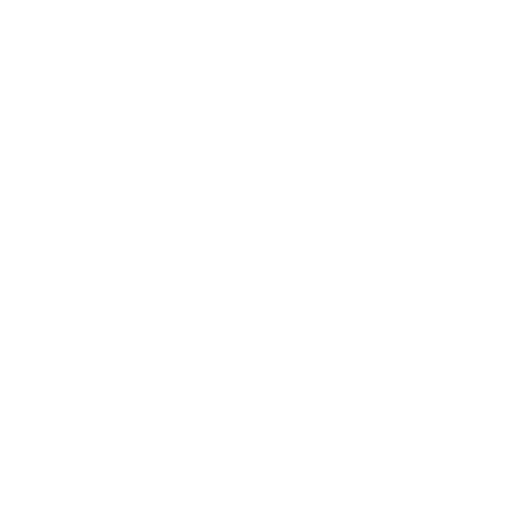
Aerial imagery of cape in Alaska named Turn Point containing only unknown